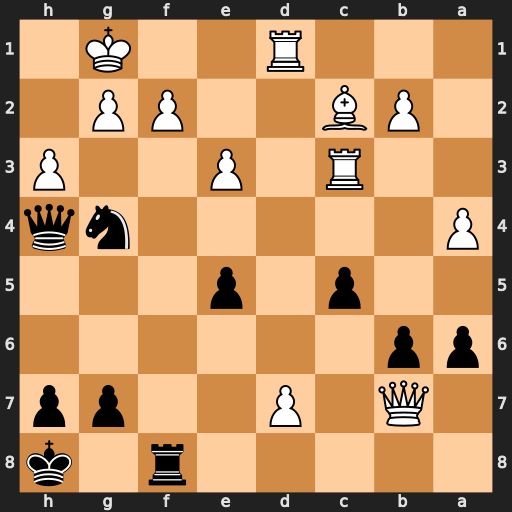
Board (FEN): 5r1k/1Q1P2pp/pp6/2p1p3/P5nq/2R1P2P/1PB2PP1/3R2K1
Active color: b
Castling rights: -
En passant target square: -
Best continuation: Qxf2+ Kh1 Qf1+ Rxf1 Rxf1#